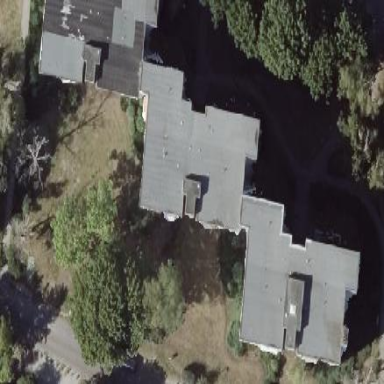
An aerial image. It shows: Flat-roofed apartment building.